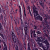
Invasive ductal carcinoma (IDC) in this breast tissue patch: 1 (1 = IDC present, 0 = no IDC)